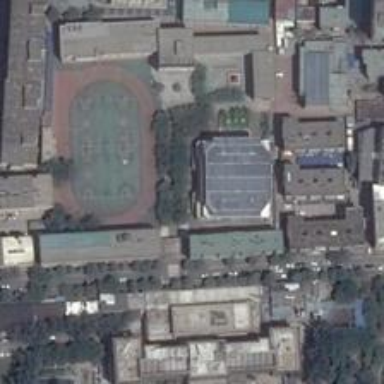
A football field with a square building aside .